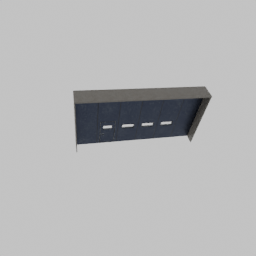
Label: architecture